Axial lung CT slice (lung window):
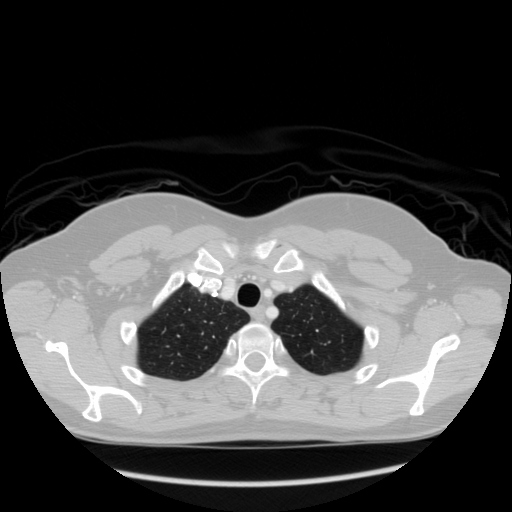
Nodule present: no